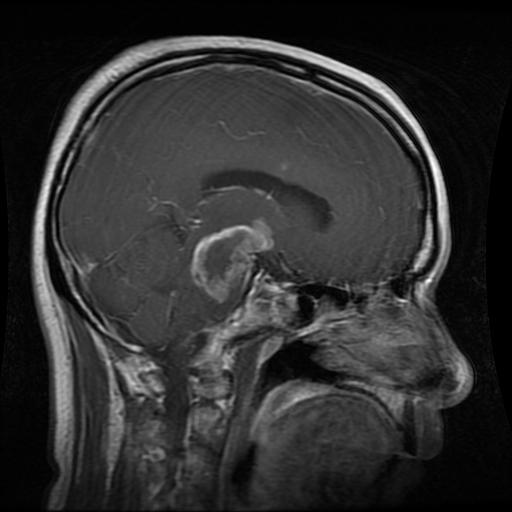
Label: glioma